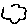
Label: cloud